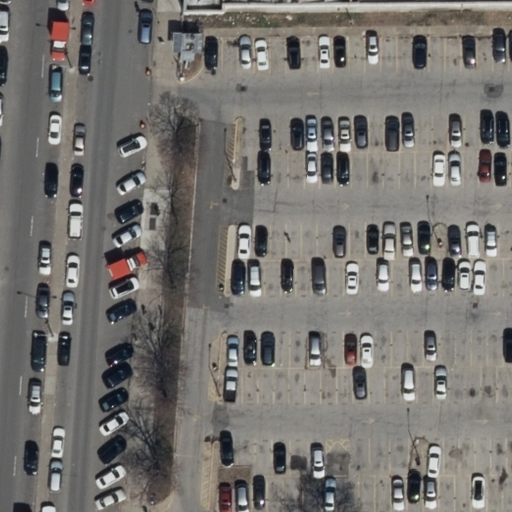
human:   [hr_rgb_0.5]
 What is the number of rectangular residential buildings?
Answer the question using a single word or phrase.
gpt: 1

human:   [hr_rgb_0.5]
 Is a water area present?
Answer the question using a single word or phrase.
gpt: no

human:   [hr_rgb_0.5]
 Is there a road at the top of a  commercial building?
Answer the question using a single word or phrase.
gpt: no

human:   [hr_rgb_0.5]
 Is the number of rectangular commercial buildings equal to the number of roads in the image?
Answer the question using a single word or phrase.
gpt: no

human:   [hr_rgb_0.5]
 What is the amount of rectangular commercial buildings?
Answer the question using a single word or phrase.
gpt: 0

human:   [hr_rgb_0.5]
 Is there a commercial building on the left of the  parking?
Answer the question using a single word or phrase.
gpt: no

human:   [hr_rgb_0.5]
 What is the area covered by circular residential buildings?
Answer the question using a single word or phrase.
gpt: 0m2

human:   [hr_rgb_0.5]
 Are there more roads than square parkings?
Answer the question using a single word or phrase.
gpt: yes

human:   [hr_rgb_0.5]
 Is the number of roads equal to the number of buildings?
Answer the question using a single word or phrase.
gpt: no

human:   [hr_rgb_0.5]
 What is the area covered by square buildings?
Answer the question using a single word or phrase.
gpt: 0m2

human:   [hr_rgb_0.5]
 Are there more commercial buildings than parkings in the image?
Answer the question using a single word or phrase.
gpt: no

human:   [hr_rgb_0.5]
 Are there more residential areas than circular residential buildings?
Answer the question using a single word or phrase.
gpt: yes

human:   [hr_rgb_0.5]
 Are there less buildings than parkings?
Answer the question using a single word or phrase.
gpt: no

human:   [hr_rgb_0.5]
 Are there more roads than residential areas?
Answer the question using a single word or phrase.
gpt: yes

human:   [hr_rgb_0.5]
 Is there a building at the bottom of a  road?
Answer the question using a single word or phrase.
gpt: no

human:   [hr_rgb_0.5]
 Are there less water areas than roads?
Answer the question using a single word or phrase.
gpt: yes

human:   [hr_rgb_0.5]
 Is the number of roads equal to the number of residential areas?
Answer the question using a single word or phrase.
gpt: no

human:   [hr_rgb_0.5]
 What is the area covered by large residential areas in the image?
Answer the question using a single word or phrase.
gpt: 0m2

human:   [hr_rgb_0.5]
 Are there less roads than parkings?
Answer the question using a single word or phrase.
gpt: no

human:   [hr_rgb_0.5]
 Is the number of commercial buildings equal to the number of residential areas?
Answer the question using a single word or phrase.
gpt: no

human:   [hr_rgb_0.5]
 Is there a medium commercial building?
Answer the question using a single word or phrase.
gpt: no

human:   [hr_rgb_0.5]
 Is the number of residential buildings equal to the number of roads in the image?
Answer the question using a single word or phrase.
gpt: no

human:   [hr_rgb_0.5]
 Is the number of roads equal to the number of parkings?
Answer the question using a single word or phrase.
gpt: no

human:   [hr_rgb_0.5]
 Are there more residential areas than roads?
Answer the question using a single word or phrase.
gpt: no

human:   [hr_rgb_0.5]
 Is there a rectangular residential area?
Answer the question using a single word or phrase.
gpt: yes

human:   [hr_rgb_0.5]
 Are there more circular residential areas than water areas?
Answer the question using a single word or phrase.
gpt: no

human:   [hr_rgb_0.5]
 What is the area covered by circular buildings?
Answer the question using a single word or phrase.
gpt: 0m2

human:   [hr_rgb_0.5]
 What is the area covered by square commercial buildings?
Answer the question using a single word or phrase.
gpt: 0m2

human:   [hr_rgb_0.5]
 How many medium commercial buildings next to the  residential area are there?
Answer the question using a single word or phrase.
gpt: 0

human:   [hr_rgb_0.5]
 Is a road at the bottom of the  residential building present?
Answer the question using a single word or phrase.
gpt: yes

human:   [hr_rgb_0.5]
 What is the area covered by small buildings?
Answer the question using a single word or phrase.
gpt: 0m2

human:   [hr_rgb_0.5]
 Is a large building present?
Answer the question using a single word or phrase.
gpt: yes

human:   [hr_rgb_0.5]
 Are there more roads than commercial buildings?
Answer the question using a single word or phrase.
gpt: yes

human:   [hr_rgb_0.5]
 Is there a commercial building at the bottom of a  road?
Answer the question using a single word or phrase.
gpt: no

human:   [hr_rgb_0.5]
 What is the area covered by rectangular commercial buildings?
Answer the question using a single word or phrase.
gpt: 0m2

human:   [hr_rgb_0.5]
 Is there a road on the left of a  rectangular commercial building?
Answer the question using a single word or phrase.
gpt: no